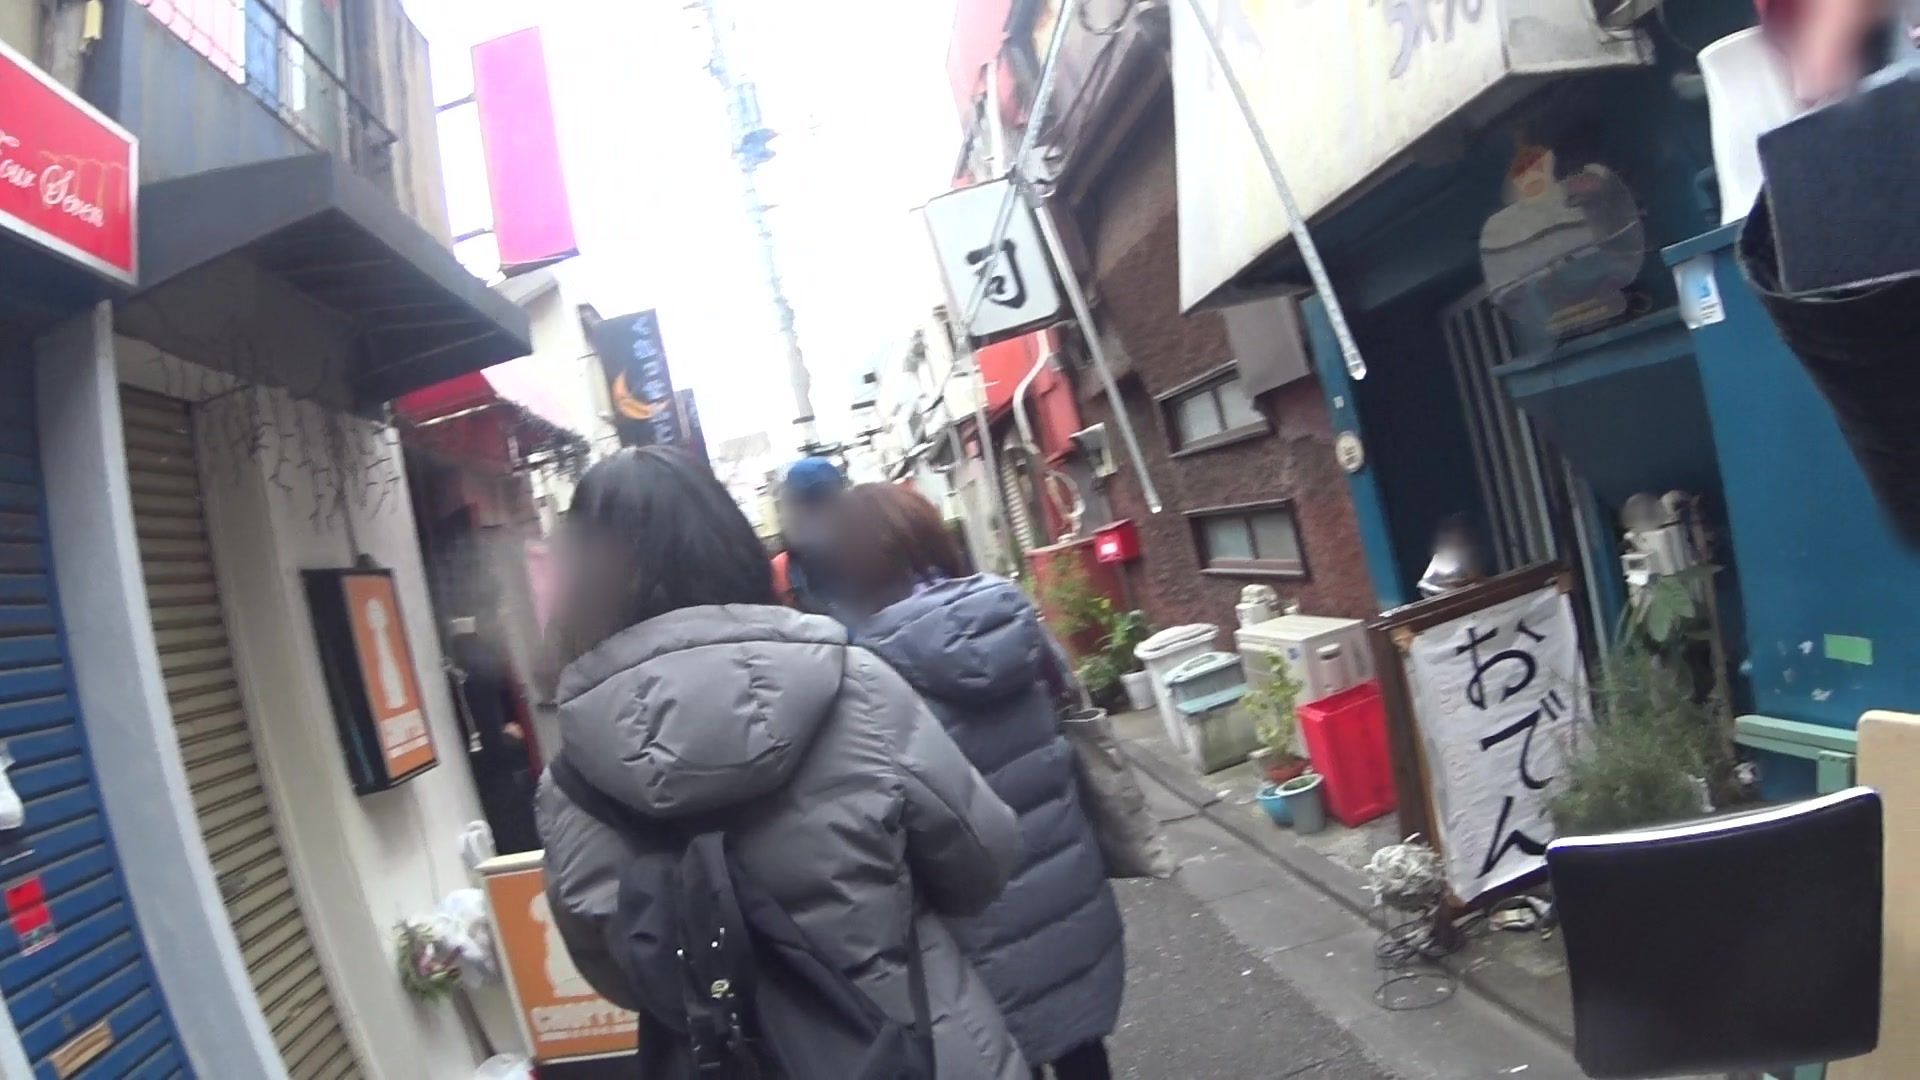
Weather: clear
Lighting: day
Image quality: good
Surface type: walking surface
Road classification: steps, footway, path
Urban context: urban centre
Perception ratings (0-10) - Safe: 2.71, Lively: 7.29, Beautiful: 1.85, Boring: 3.65, Depressing: 7.36, Wealthy: 6.9